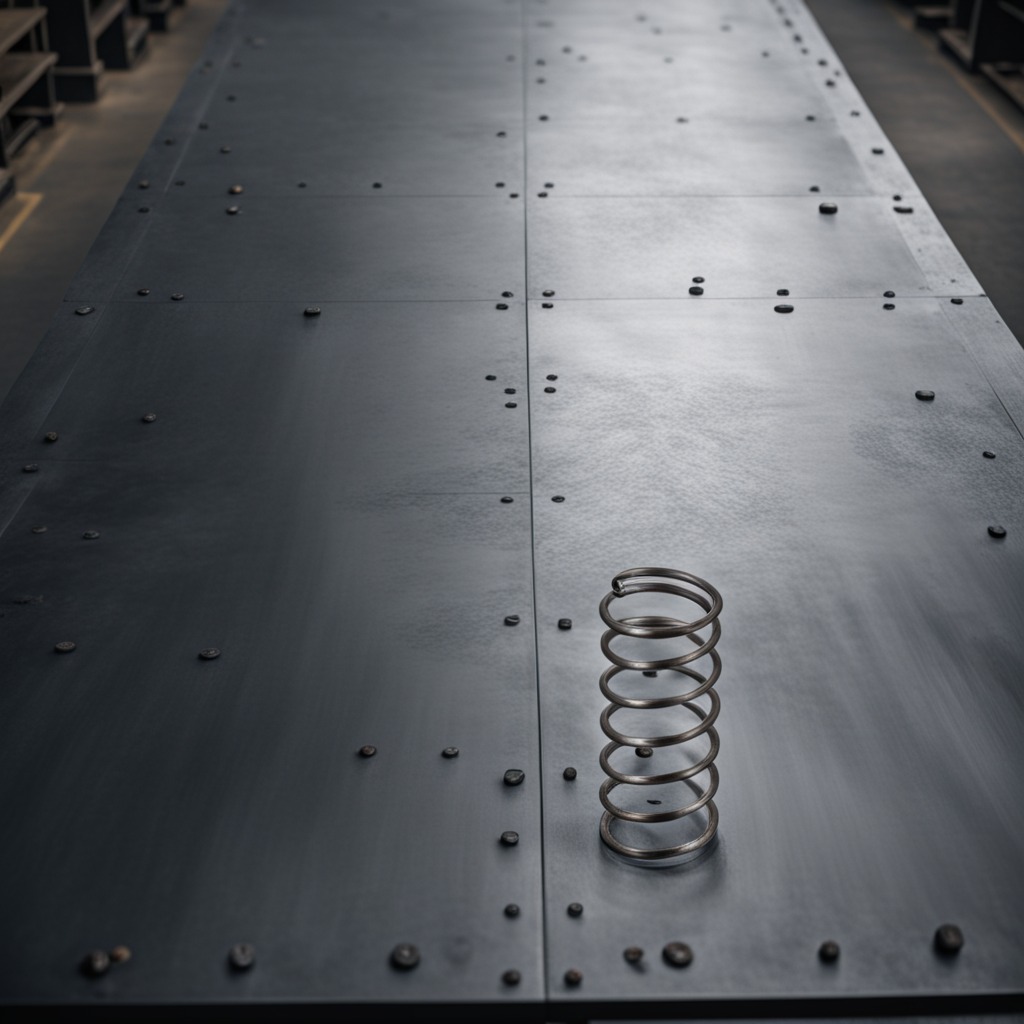
A coiled metal spring lies on the cold steel table in a mining workshop.